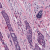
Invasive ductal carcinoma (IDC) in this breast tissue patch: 1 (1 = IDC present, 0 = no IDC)